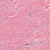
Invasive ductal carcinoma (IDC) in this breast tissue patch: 0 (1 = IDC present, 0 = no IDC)